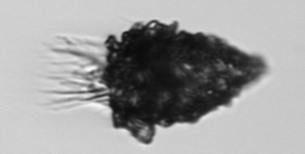
Label: Tintinnopsis